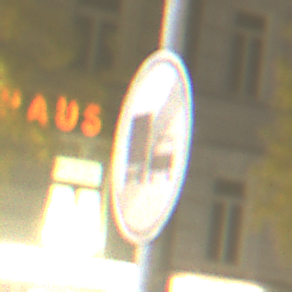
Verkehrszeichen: EndeUeberholverbotKraftfahrzeuge
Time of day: Night
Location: Outdoor (Urban)
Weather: Clear
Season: NotSpecified
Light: Artificial